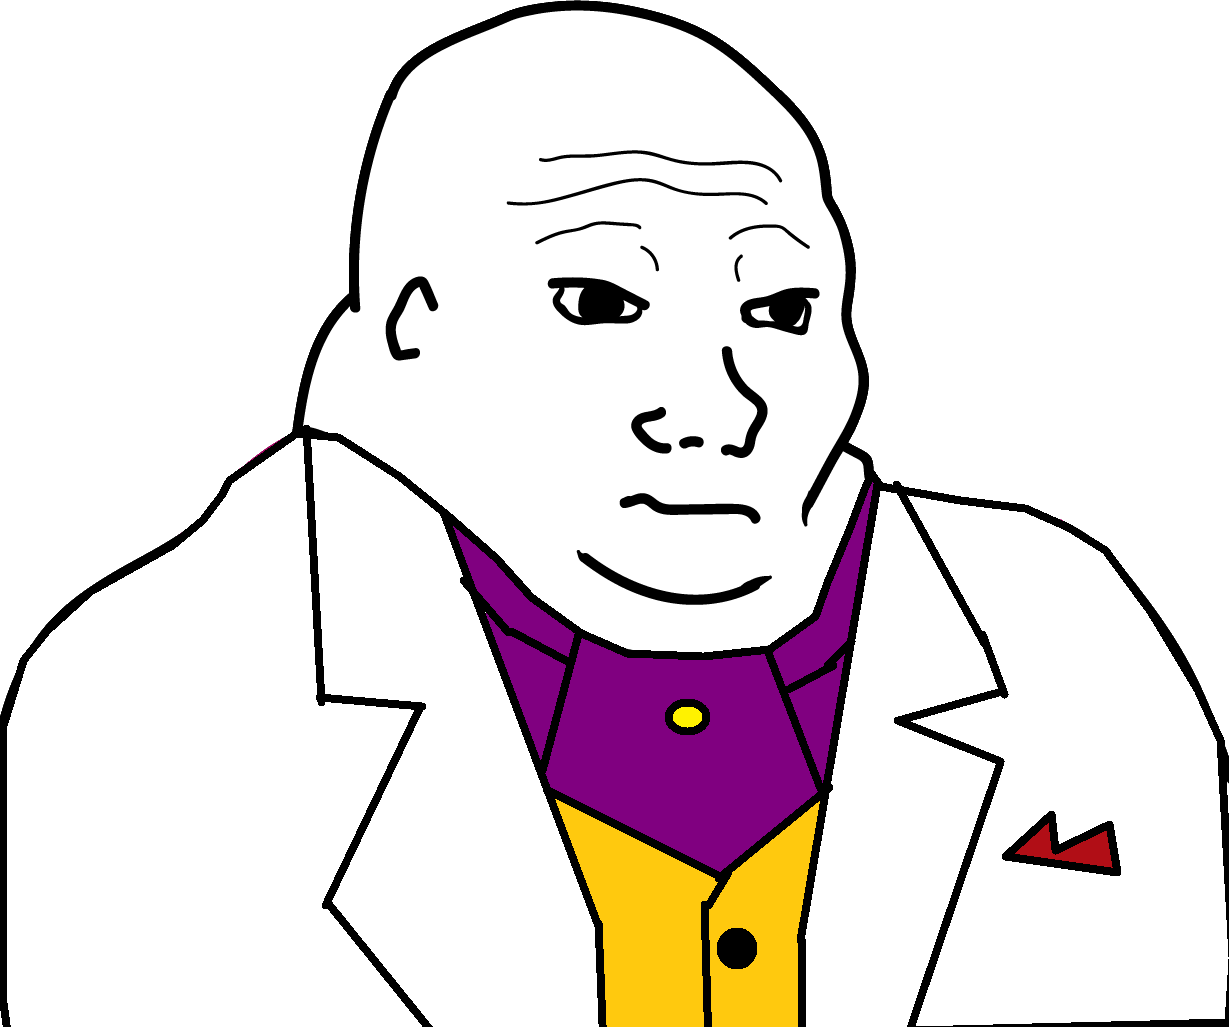
Label: 5_Blobjak